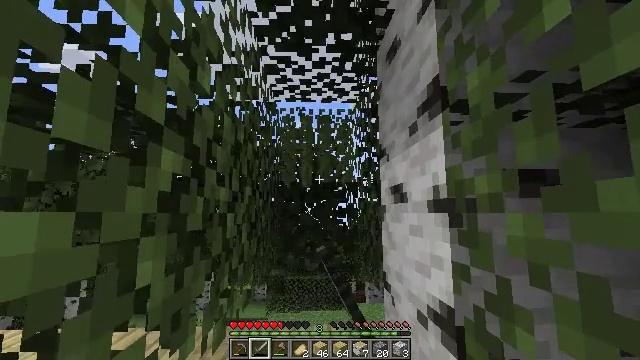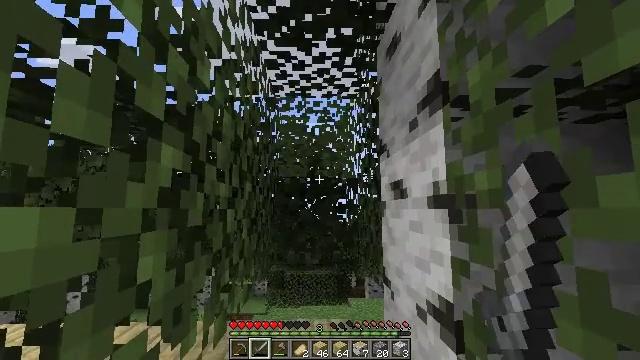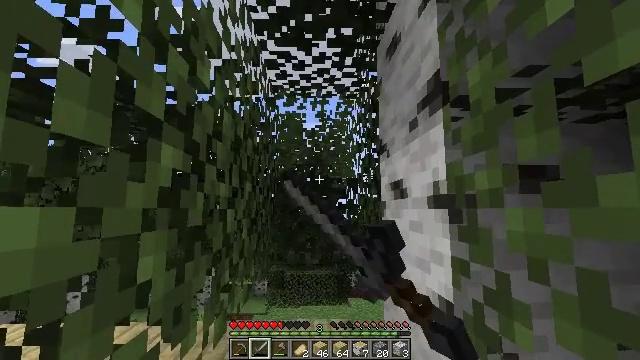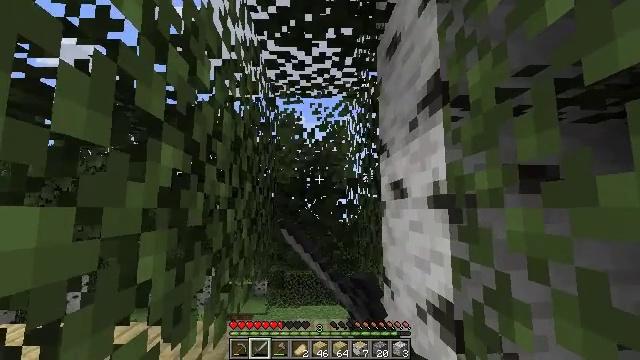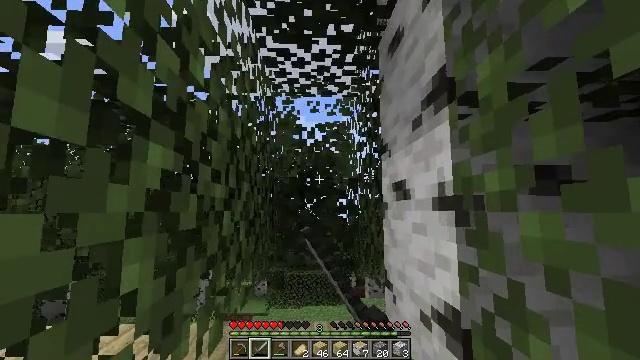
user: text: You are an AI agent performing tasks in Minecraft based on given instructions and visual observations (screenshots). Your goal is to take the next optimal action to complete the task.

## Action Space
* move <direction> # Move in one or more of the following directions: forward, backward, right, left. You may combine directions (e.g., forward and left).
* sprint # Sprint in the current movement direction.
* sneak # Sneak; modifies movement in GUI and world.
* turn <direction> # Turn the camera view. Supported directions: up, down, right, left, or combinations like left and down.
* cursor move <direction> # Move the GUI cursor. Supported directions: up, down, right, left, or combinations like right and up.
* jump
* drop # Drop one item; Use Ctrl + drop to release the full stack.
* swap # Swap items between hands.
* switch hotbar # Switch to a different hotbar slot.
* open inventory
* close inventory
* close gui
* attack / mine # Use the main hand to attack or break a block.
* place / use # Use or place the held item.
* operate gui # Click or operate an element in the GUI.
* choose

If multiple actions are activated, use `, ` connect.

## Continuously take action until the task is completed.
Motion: motion action
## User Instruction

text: Gather birch leaves using hands or shears.
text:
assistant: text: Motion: attack / mine
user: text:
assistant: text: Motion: attack / mine
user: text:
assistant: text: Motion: attack / mine
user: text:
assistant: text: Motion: move forward, attack / mine
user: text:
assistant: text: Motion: attack / mine